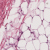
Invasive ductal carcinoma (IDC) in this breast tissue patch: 0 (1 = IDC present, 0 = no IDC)